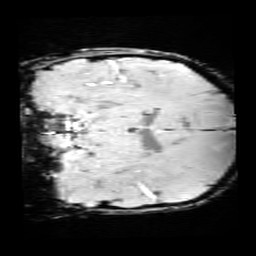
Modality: SWI
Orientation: coronal
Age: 12
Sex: male
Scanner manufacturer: siemens
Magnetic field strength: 3 T
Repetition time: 0.027 s
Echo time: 0.02 s